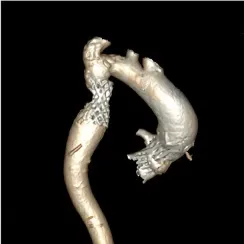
Ct aortogram and invasive aortic angiography. CT follow-up revealed both devices were properly positioned.
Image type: radiology (ct)